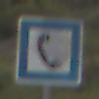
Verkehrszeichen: Fernsprecher
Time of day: Midday
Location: Outdoor (Nature)
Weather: Overcast
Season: NotSpecified
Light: Natural